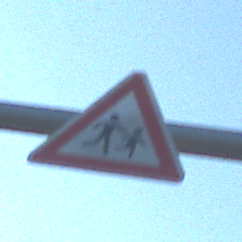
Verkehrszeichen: KinderLinks
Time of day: MorningAfternoon
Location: Outdoor (RoadRail)
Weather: Clear
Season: NotSpecified
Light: Natural